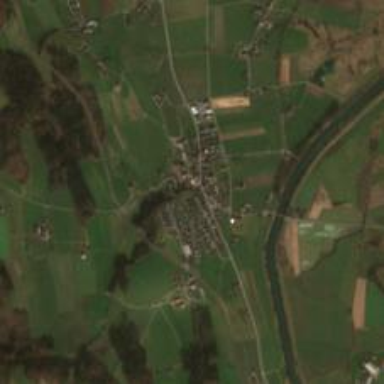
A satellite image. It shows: Village area.